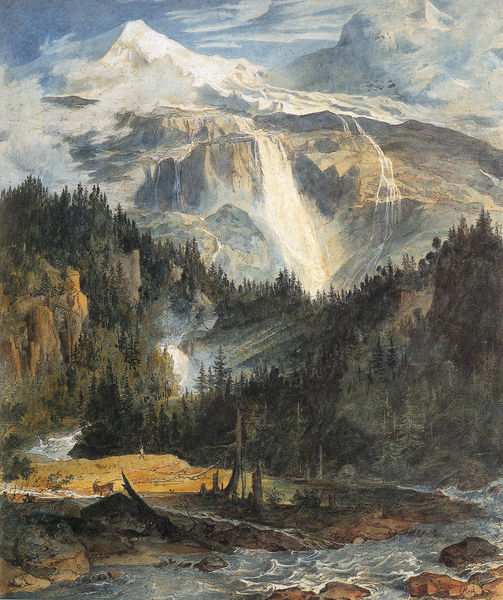
Titel: Der Schmadribachfall
Künstler: Joseph Anton Koch
Institution: Basel, Kunstmuseum, Kupferstichkabinett
Schlagwörter: berg, blau, felsen, gemälde, himmel, laub, wasser, weiß, wolken, bäume, fluss, grün, landschaft, licht, schwarz, eis, schnee, tiere, malerei, steine, bach, natur, büsche, sonne, sträucher, wald, wasserfall, wellen, berge, gebirge, gipfel, gletscher, schlucht, steil, stromschnellen, alpen, nadelbäume, nadelwald, klamm, wildbach, baumstümpfe, gemse, gluss, gipfe